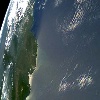
Label: water